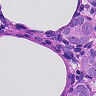
Metastatic tissue present: yes